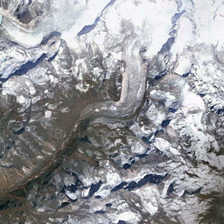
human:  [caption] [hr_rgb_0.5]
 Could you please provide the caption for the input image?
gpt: many white snows cover most part of a mountain .

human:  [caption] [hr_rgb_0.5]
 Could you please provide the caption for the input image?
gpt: many white snows cover most part of a mountain .

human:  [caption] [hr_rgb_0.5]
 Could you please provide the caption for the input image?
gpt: many white snows cover most part of a mountain .

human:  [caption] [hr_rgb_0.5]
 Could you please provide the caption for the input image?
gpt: many white snows cover most part of a mountain .

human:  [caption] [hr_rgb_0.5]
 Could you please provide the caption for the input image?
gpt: many white snows cover most part of a mountain .